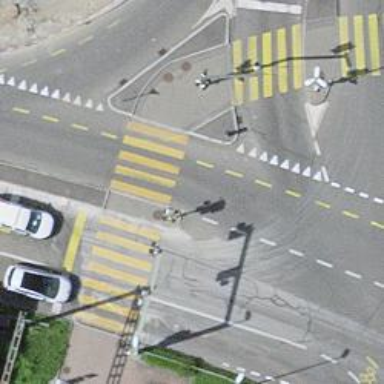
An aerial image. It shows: Traffic calming island.